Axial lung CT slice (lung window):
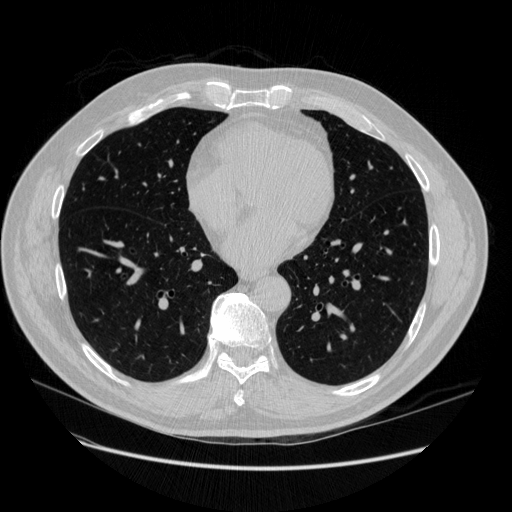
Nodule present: no